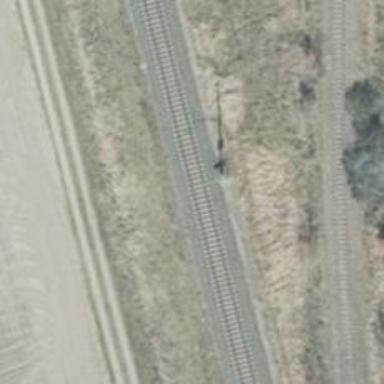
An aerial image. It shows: Railway milestone with catenary mast.